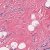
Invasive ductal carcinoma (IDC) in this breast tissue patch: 0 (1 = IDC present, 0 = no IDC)